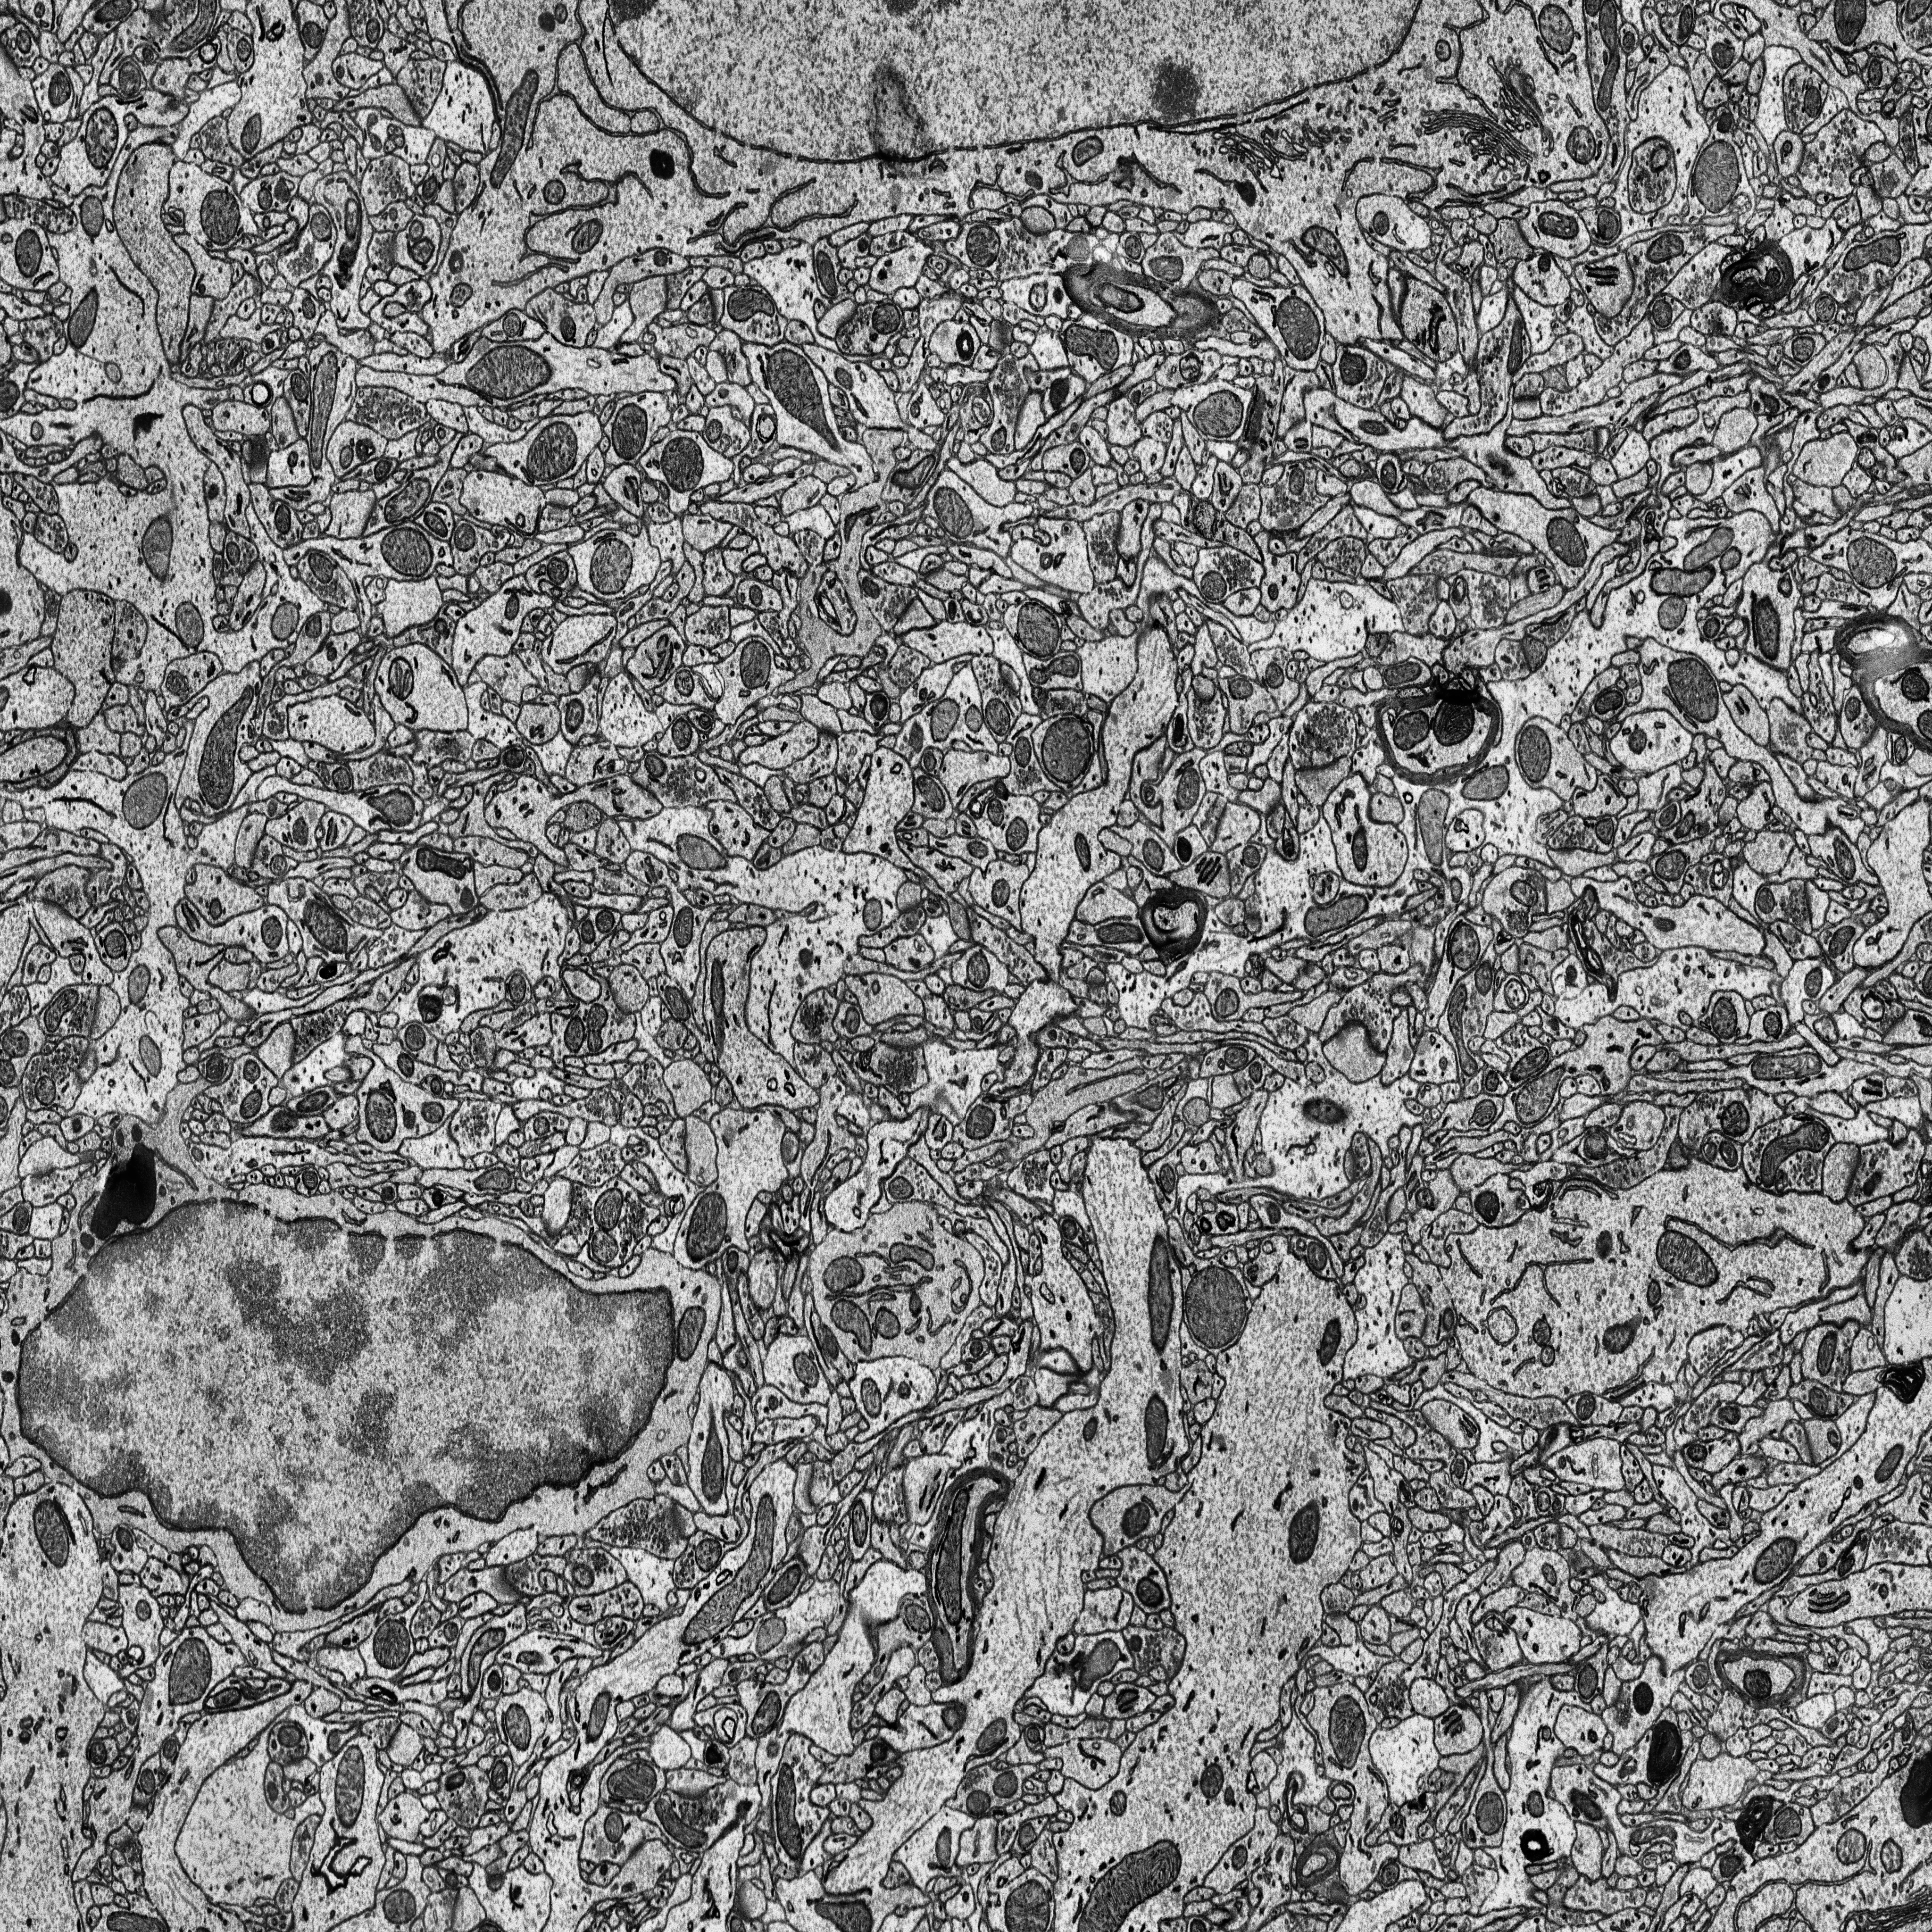
Electron microscopy slice of rat cortex tissue
Slice depth (z): 42
Mitochondria instances in slice: 390